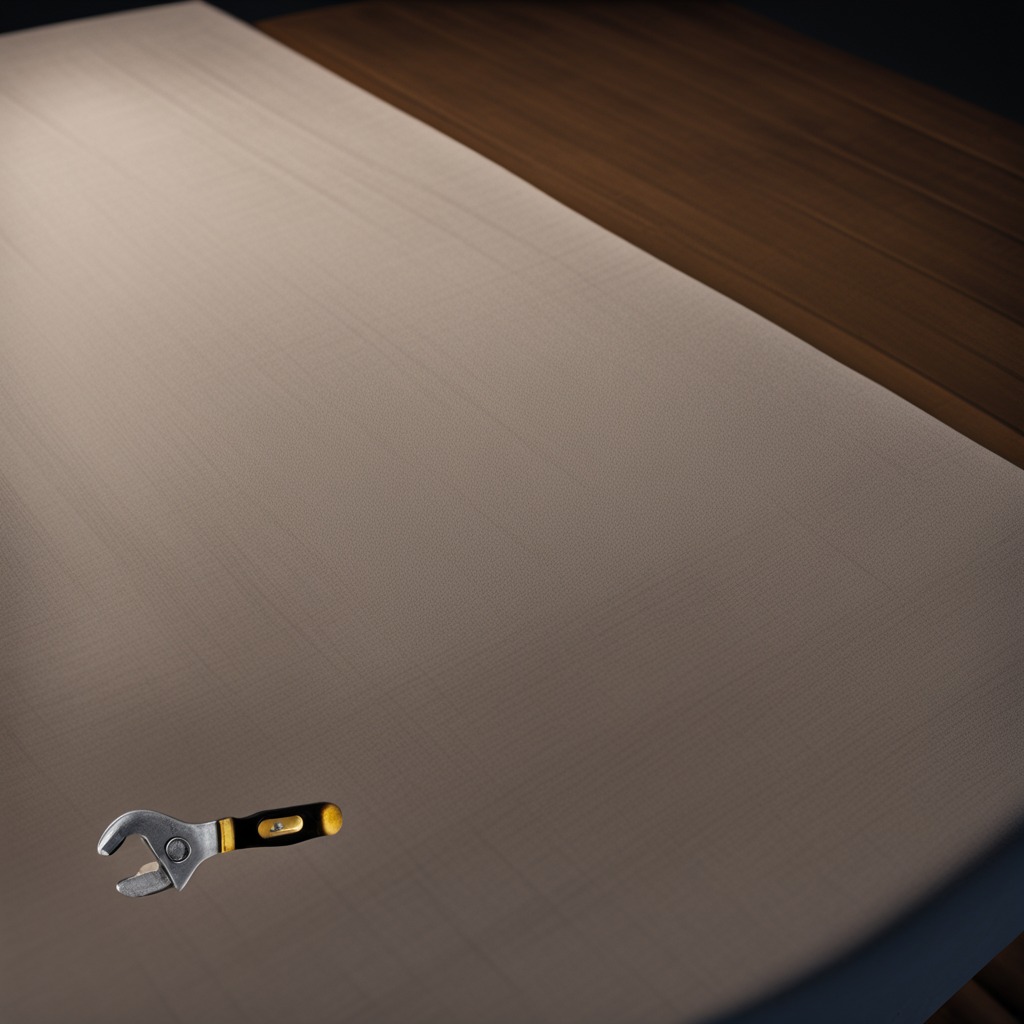
An wrench is lying on a wooden table inside a workshop at night.